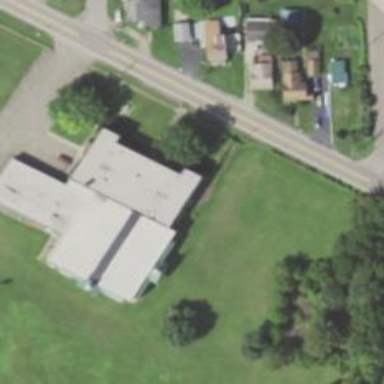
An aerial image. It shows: School.